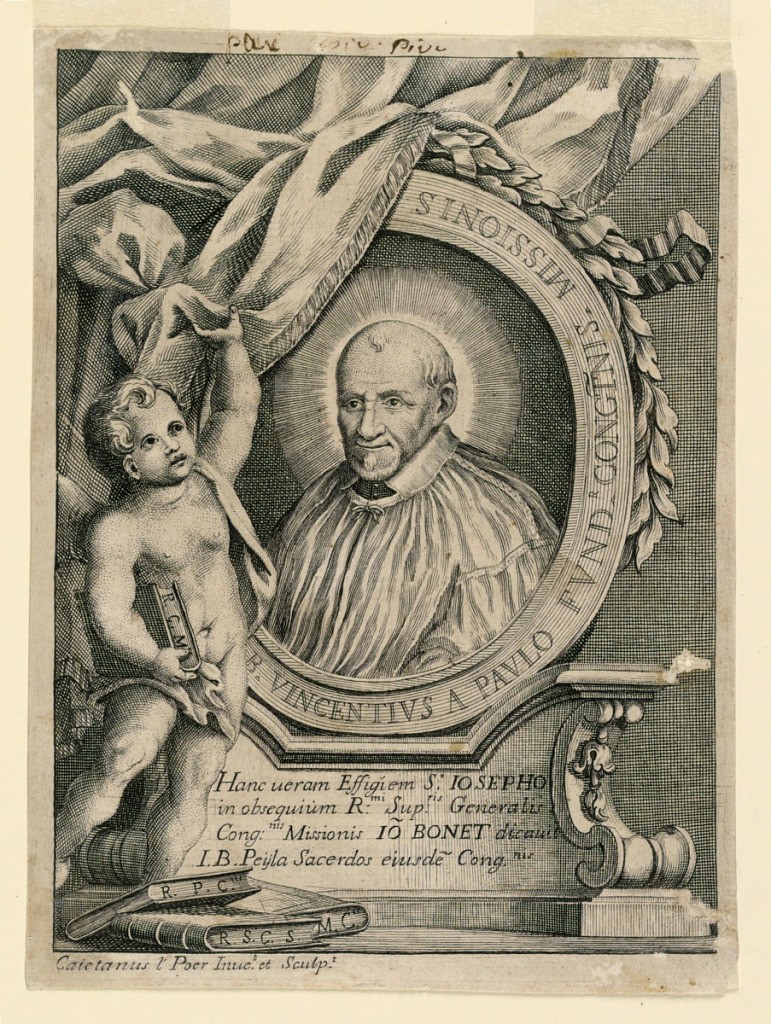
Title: Portrait of St. Vincenzo de Paulo (1580-1660)
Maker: Caietanus Le Poer, 1800 - 1850
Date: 1730-1750
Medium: Engraving on paper
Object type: Print
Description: Bust-length portrait in three-quarter view to left in an oval frame. The portrait is stnading on a pedestal. Above, hangs a rich drapery which is pulled away by a small snagel.